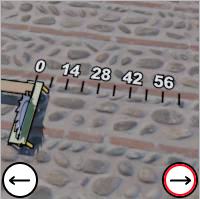
Task: length
Answer: 0
First scale value: 14.0